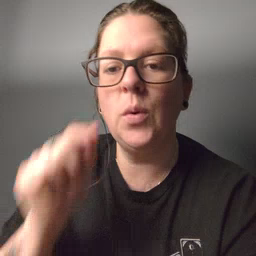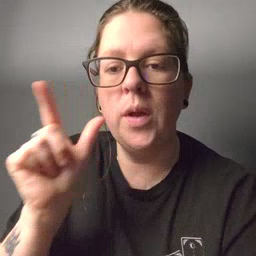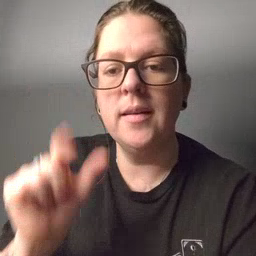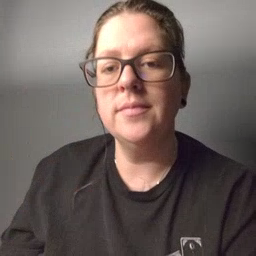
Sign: awake